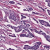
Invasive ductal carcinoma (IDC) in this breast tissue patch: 1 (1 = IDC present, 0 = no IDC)